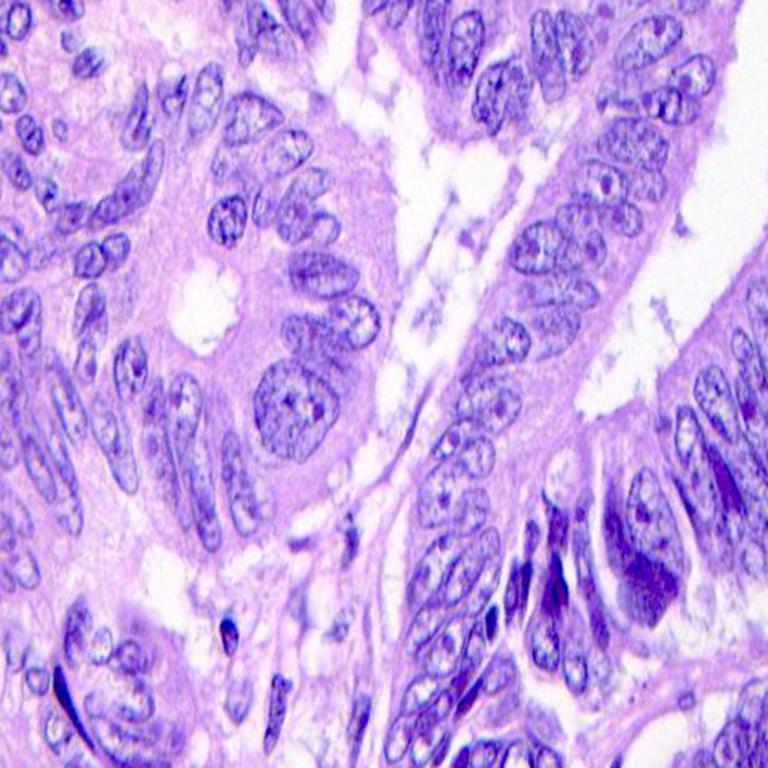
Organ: colon
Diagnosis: adenocarcinomas